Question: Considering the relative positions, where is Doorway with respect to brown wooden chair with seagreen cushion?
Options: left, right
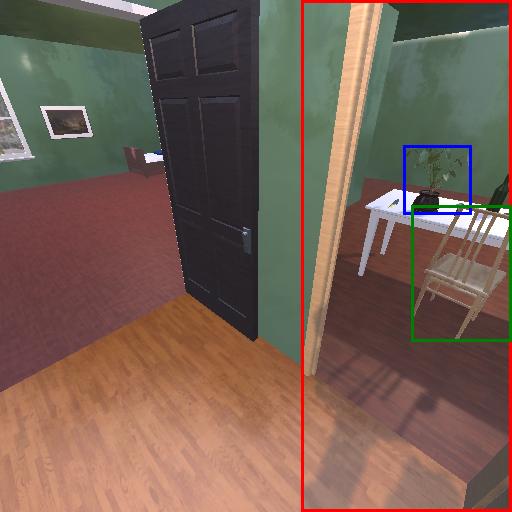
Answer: left